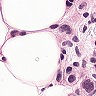
Metastatic tissue present: yes